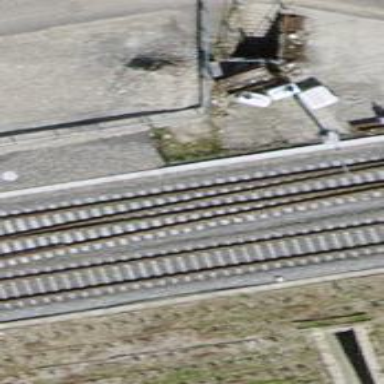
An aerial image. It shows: Railway siding with one electrified track and contact line for powering the train.